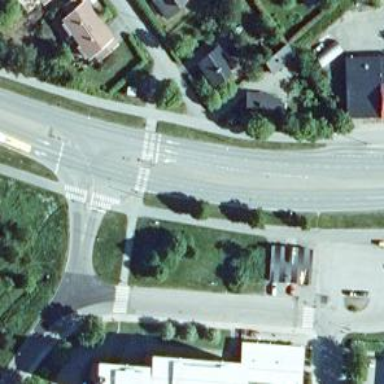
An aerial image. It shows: Marked footway crossing with asphalt surface and crossing island.